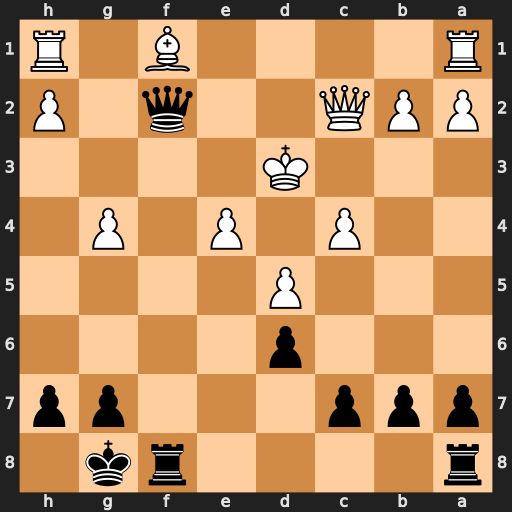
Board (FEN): r4rk1/ppp3pp/3p4/3P4/2P1P1P1/3K4/PPQ2q1P/R4B1R
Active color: b
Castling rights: -
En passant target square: -
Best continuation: Rf3#